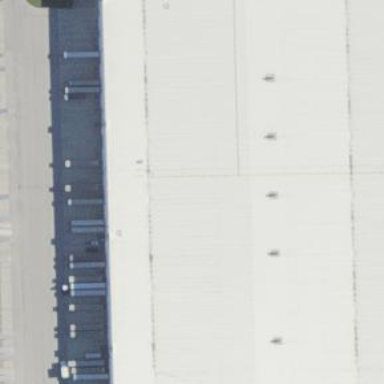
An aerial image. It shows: Warehouse.